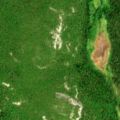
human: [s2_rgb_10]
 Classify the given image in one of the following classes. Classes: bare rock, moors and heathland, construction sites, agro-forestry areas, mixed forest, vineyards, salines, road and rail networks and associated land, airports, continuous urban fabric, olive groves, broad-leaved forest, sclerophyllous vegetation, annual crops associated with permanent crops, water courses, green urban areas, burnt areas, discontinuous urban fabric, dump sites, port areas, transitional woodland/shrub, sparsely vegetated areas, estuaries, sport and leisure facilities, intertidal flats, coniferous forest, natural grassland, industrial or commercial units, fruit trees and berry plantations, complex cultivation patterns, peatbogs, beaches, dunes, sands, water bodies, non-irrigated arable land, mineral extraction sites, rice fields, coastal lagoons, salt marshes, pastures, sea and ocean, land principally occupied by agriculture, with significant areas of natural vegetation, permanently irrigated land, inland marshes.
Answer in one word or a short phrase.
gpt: broad-leaved forest, coniferous forest, mixed forest, bare rock